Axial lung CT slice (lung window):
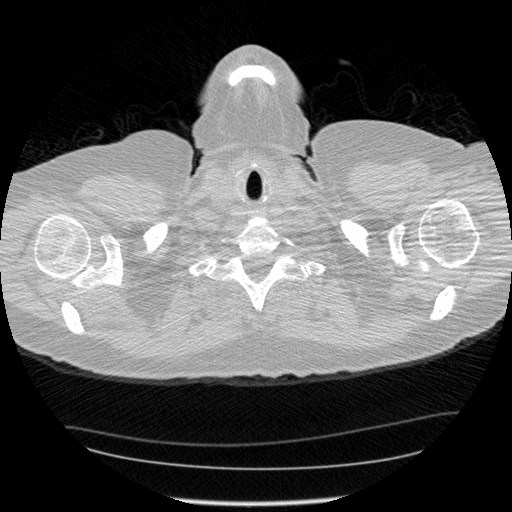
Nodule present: no